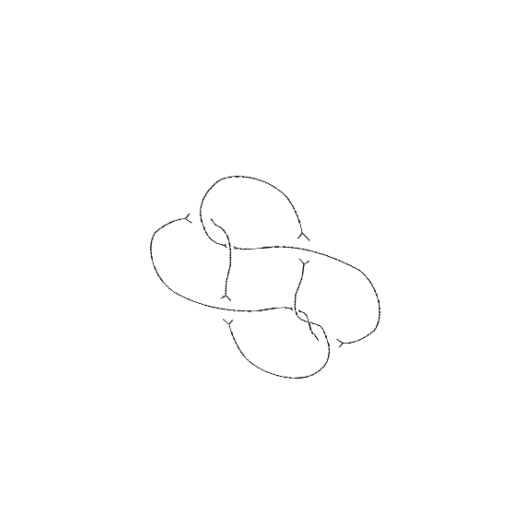
Crossing number: 7